七年级 · 解析几何
如图, 在数轴上, 点 $B$ 与点 $C$ 到点 $A$ 的距离相等, 其中点 $A, B$ 对应的实数分别是 1 和 $-\sqrt{3}$,则点 $C$ 所对应的实数是 . ( )

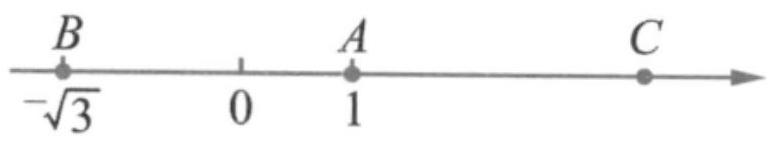
A. $1+\sqrt{3}$
B. $2+\sqrt{3}$
C. $2 \sqrt{3}-1$
D. $2 \sqrt{3}+1$
答案: B
解析: 析】解: $\because B, A$ 两点所对应的实数分别是 $-\sqrt{3}$ 和 1,

$\therefore A B=1+\sqrt{3}$,

又 $\because A B=A C$,

$\therefore O C=O A+A C=1+(1+\sqrt{3})=2+\sqrt{3}$,

$\therefore$ 点 $C$ 对应的实数是 $2+\sqrt{3}$,

故选: $B$.

根据题意求出 $A B$ 的长, 得到 $O C$ 的长, 确定点 $C$ 对应的实数.

本题考查的是实数与数轴, 掌握数轴上的点与实数的对应关系是解题的关键, 解答时要理解数轴的概念和特点.